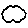
Label: cloud